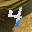
Label: 4